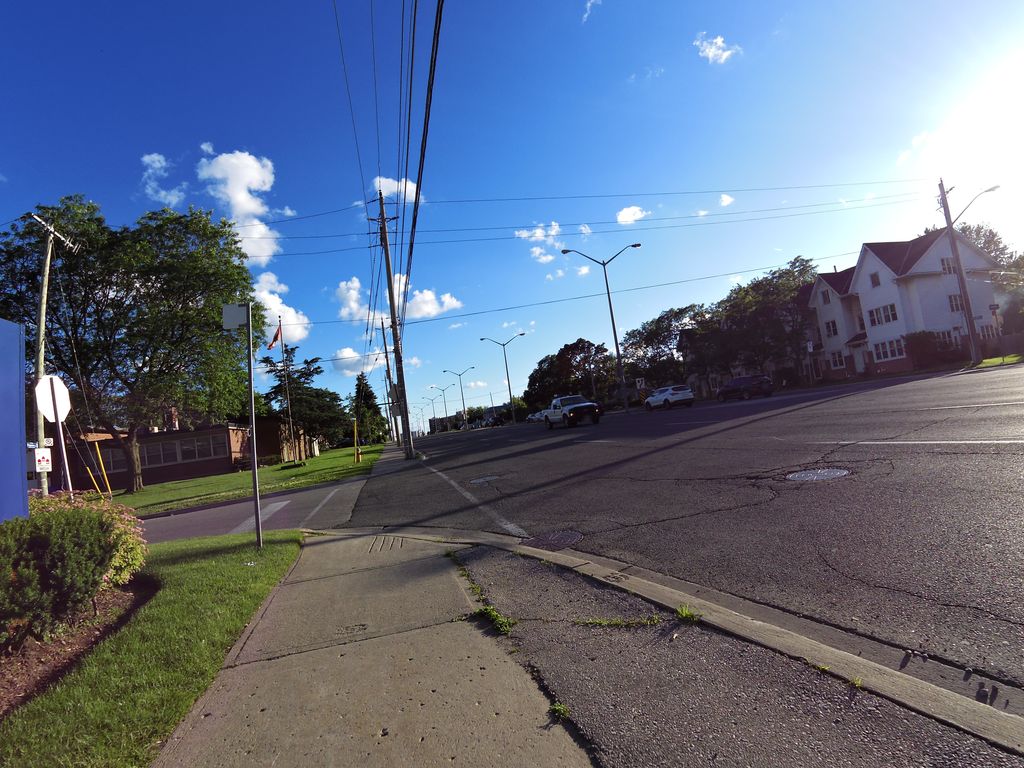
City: toronto